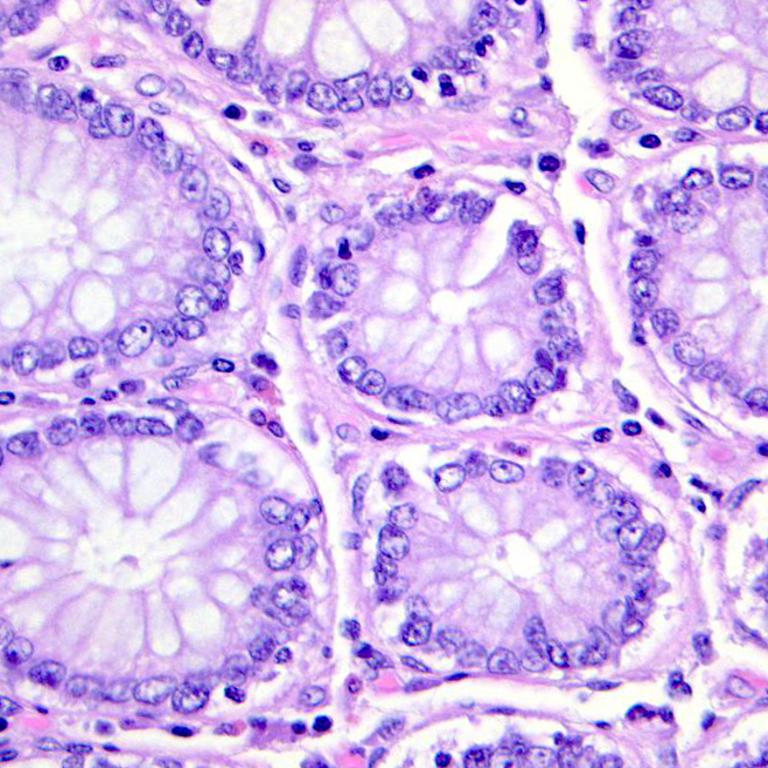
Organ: colon
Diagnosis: benign